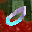
Label: 0